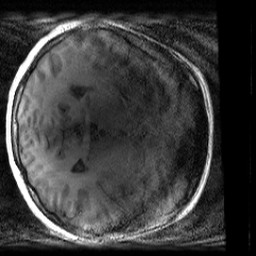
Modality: T1w
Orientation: axial
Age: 19
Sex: female
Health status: healthy
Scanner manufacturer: siemens
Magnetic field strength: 3 T
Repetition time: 2 s
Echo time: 0.00232 s